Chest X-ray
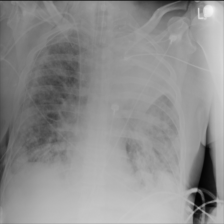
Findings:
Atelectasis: positive
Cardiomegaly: negative
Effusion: negative
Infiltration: negative
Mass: negative
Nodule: negative
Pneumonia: negative
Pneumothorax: negative
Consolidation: negative
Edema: negative
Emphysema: negative
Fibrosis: negative
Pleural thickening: negative
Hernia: negative